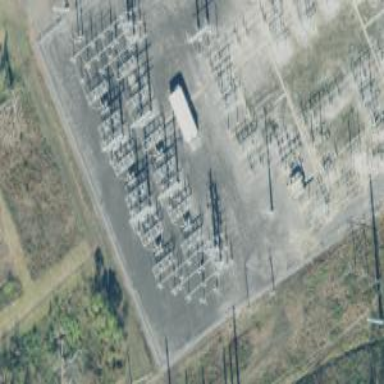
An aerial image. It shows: Switch for power supply.